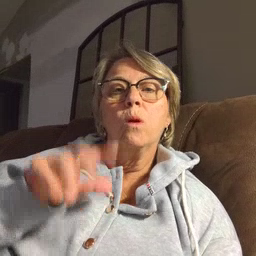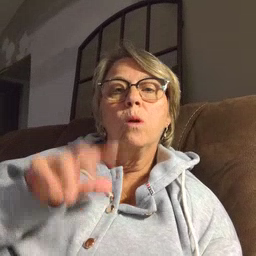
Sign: go